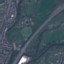
Land use / land cover: Highway